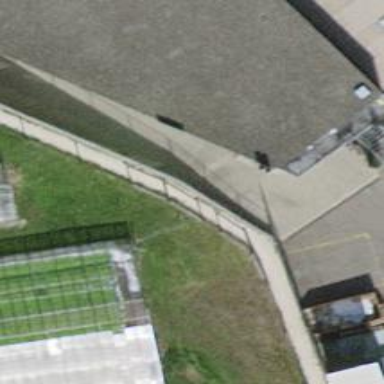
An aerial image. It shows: Fence is in the image.